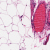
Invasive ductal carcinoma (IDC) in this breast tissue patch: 0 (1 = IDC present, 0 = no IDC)